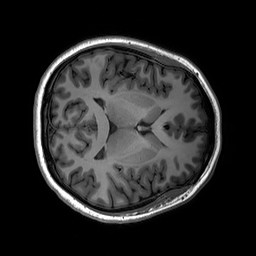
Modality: T1w
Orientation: axial
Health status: healthy
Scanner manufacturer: siemens
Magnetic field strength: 3 T
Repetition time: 2.3 s
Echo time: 0.00236 s